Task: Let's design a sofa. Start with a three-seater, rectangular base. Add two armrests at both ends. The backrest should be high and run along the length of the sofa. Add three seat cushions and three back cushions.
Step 11:
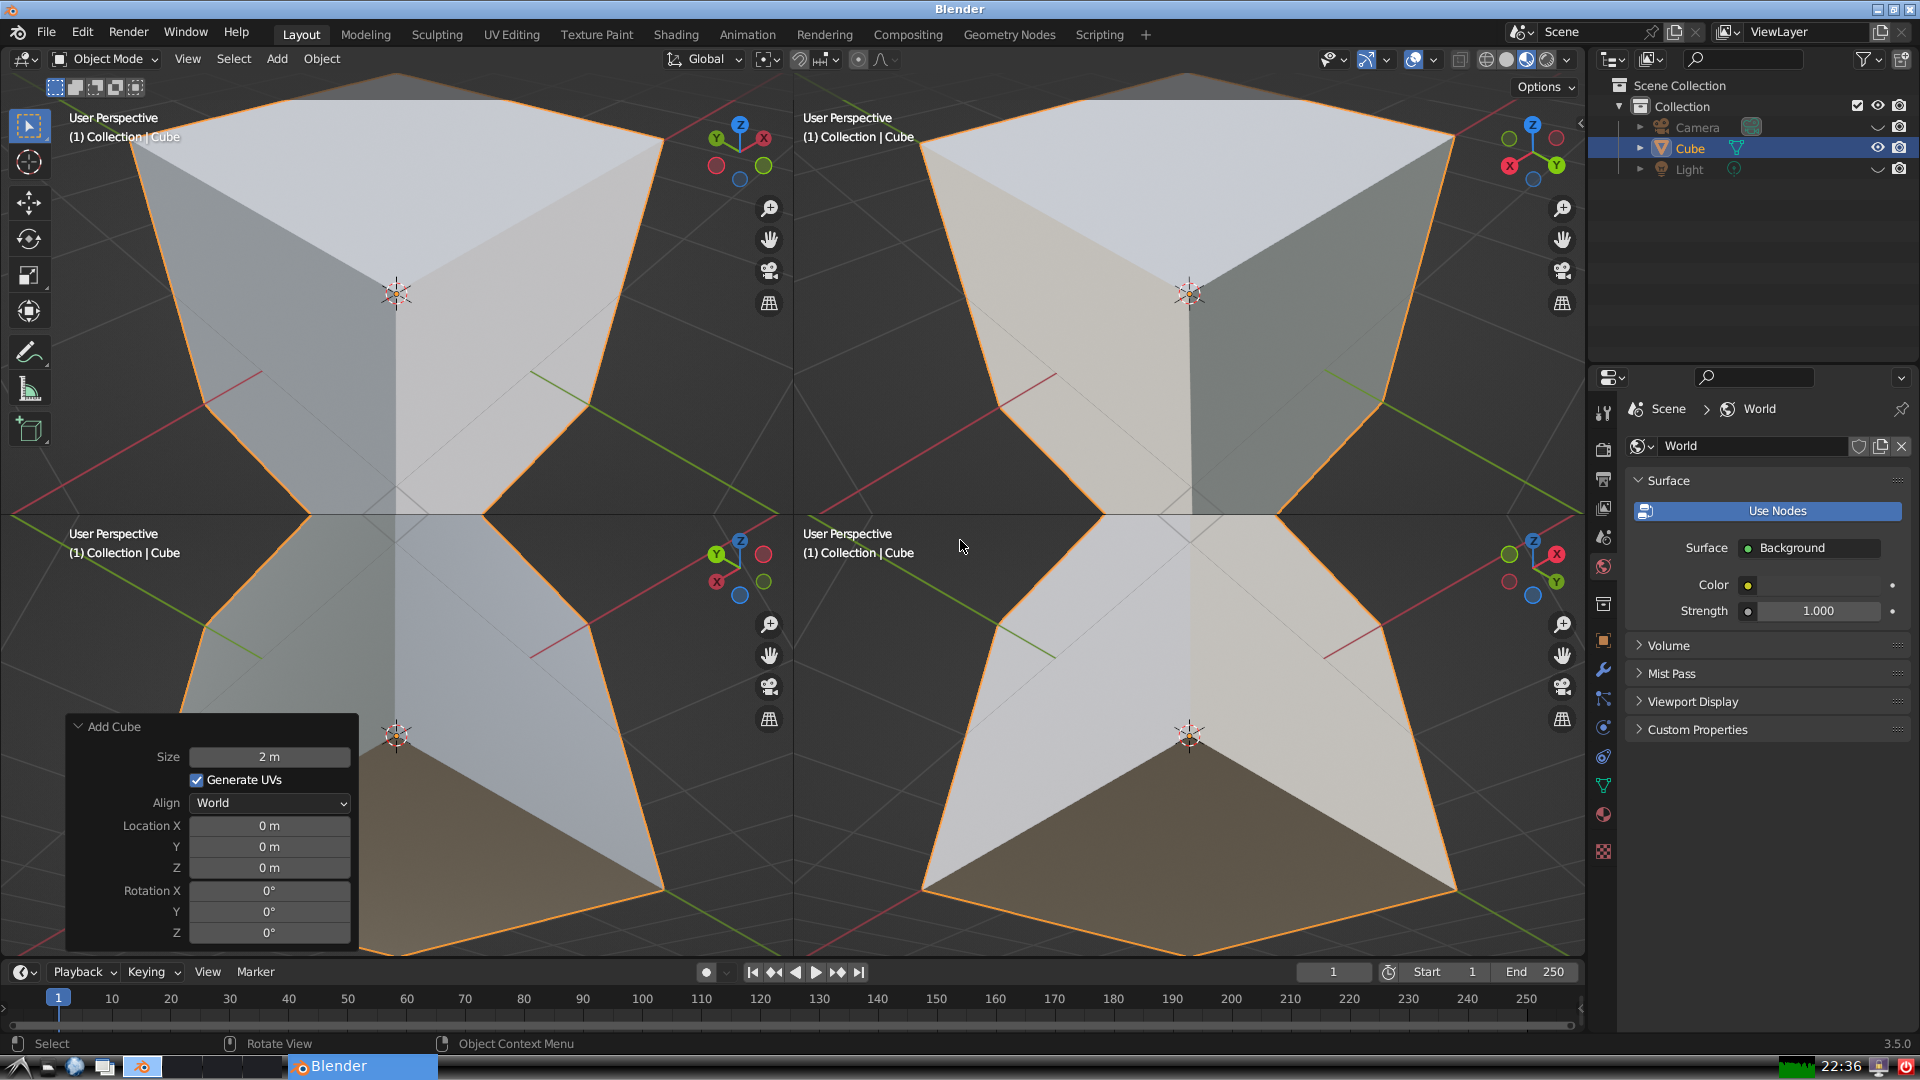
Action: {"mouse_move": [270, 826]}